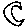
Label: moon